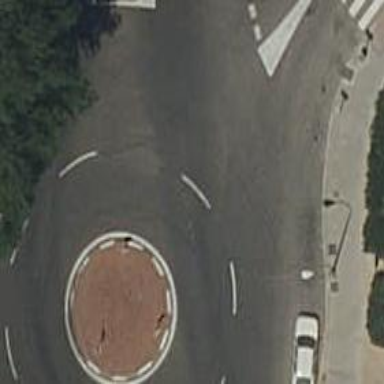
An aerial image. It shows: Residential road with roundabout.